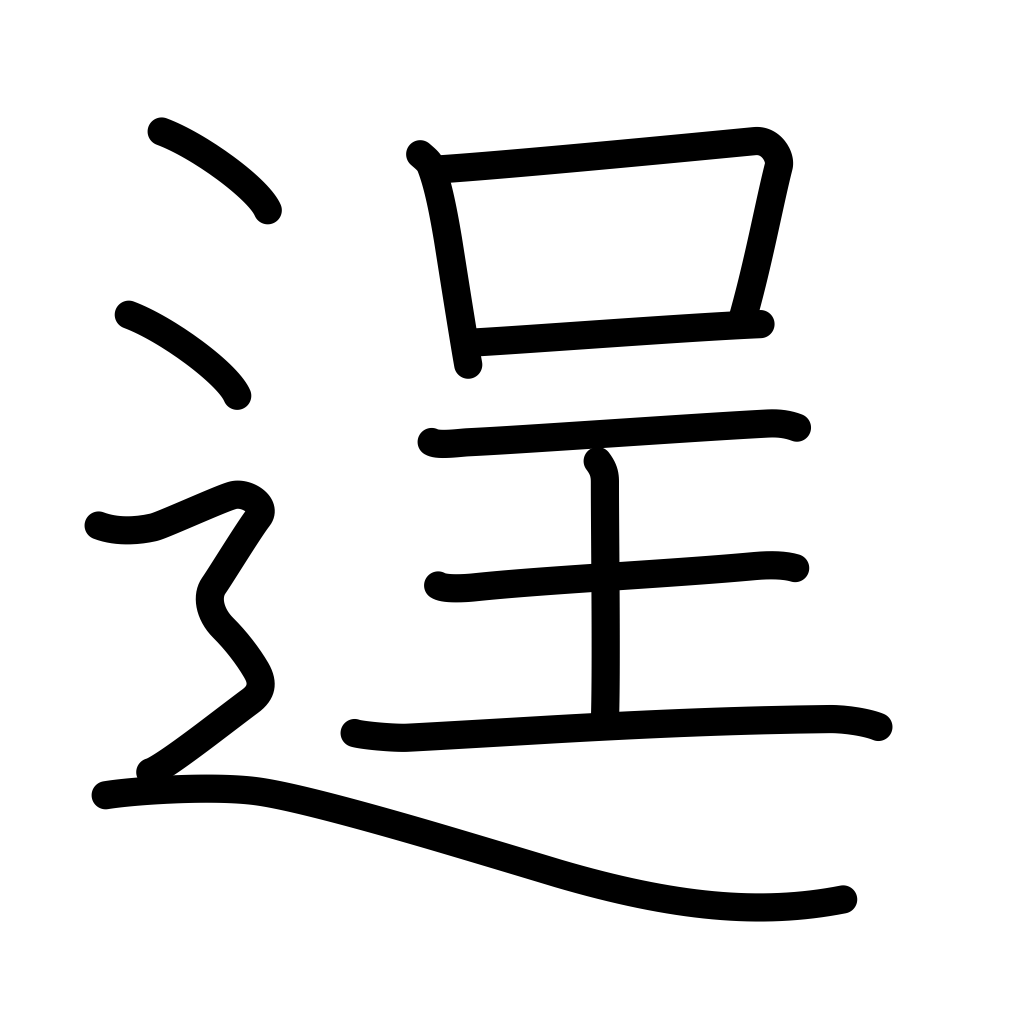
Meaning: sturdy, brawny, bold